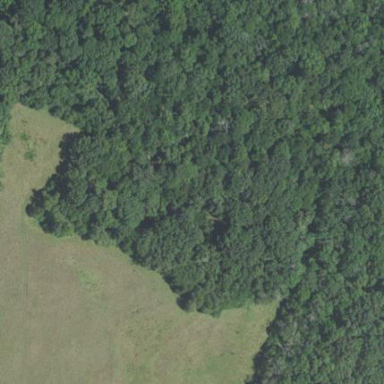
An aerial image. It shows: Mixed woodland with variety of leaf types and cycles.